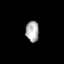
Tissue: skin
Cell type: Myeloid cells
Senescence score: 0.2651
Nuclear area (px): 272
Mean DAPI intensity: 170.618